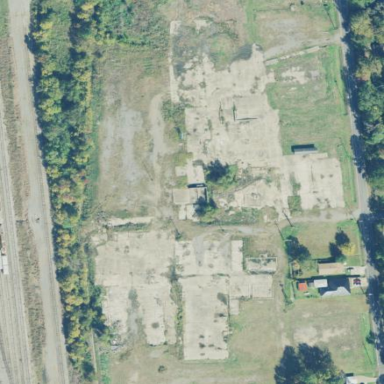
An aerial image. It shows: Brownfield site.